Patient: sex M, age 55
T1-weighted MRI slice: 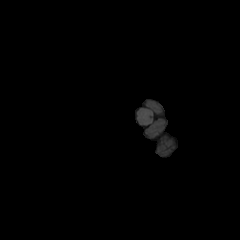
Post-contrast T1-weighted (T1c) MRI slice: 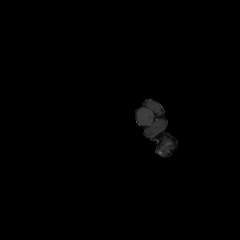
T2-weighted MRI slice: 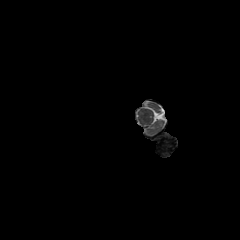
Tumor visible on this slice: no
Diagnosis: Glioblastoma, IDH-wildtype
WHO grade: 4